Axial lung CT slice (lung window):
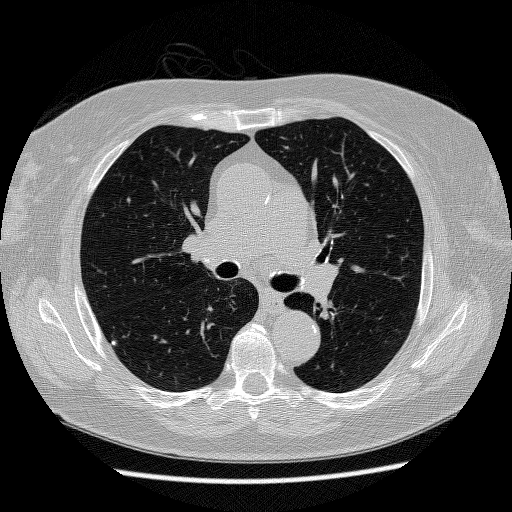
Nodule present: yes
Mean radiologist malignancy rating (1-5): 1